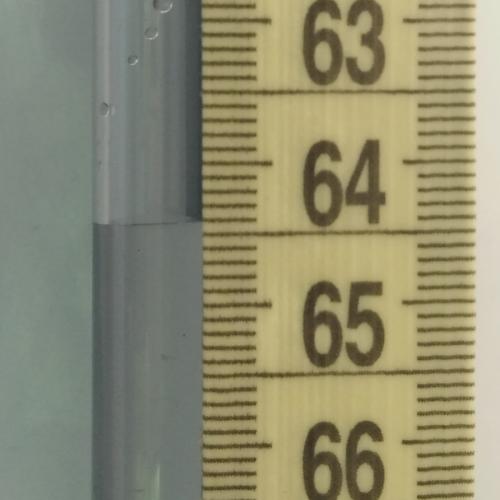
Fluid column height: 64.4 cm